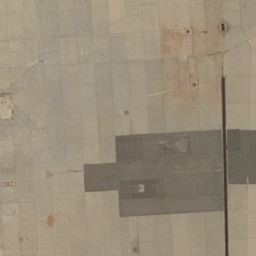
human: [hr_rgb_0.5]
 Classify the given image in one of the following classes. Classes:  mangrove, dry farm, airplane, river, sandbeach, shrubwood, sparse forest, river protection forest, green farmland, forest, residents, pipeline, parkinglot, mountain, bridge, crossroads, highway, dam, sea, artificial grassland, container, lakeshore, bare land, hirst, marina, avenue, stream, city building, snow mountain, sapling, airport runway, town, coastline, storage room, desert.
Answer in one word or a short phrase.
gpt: airport runway